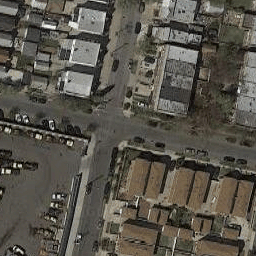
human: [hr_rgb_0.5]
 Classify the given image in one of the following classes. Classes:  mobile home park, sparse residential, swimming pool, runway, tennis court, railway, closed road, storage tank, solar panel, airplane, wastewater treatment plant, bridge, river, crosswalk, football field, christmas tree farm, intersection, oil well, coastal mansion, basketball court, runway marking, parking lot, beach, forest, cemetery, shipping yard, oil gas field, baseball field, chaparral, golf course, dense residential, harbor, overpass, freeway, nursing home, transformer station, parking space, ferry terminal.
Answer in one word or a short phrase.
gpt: intersection